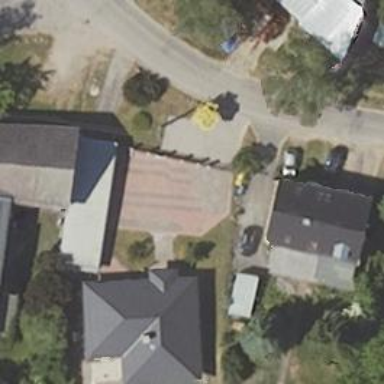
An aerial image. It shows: Driveway leading to service road.